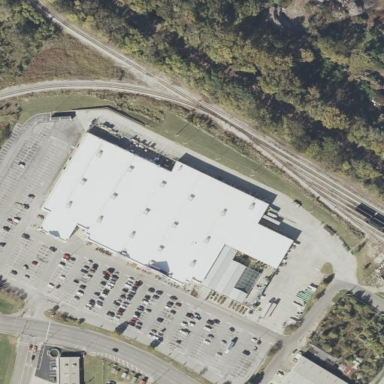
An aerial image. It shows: Commercial building.